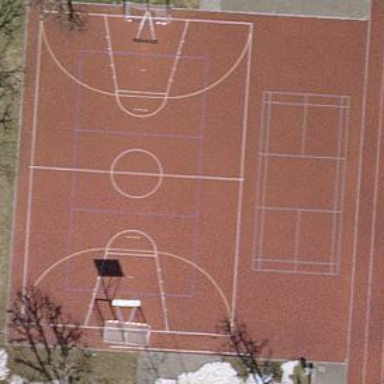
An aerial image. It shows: Tartan basketball court in leisure land pitch.